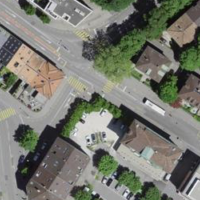
EUNIS habitat code: 54
Species observed at this site:
Certhia brachydactyla
Motacilla cinerea
Fulica atra
Regulus ignicapilla
Aegithalos caudatus
Buteo buteo
Tachymarptis melba
Gallinula chloropus
Cygnus olor
Parus major
Milvus milvus
Phoenicurus ochruros
Garrulus glandarius
Falco tinnunculus
Motacilla alba
Periparus ater